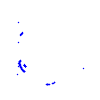
Particle: kaon